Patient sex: F
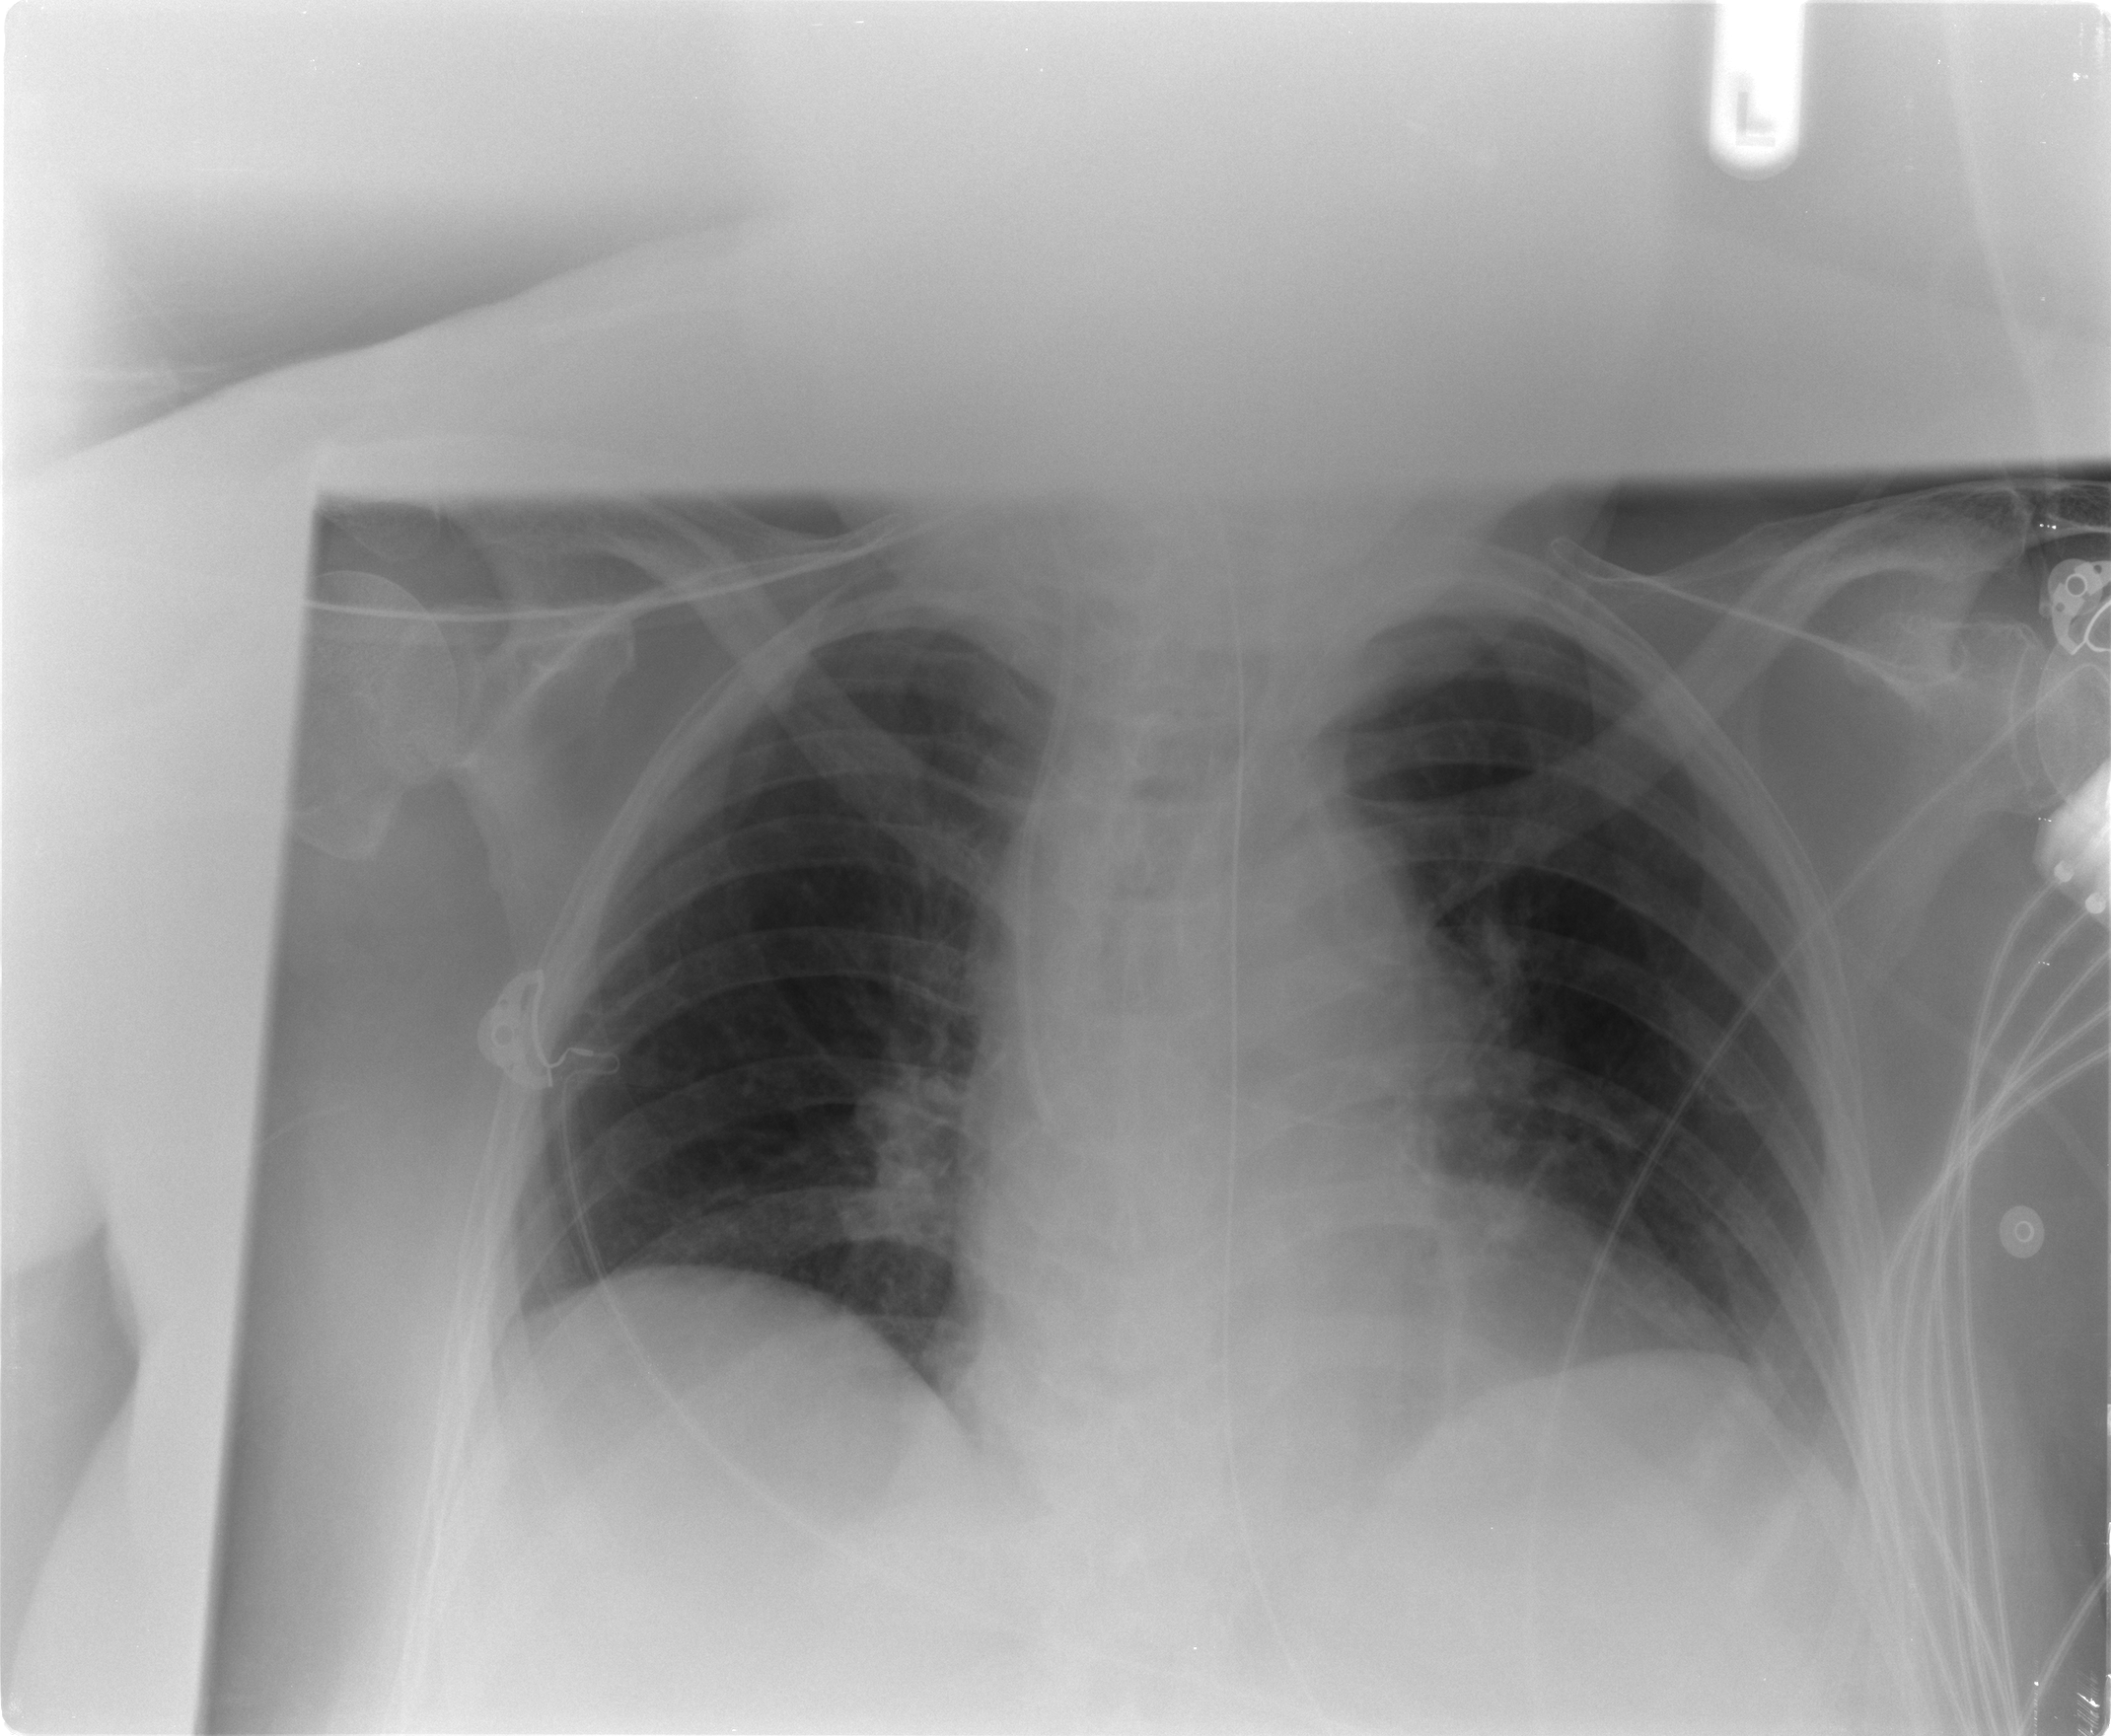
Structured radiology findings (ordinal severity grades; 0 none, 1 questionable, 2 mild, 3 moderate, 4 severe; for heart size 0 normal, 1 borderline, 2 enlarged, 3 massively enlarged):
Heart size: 0
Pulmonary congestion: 0
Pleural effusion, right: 0
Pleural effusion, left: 0
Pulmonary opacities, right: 0
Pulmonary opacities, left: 0
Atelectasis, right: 0
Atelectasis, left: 1